Question: I open a modal dialog showing two combo boxes. The first one is filled with a list by code. Whenenver the user selects an entry, the second combo box needs to change its underlying list. For example: the first box shows all webcams attached to the computer and the second box shows the available resolution/streaming capabilities of the selected webcam.
This one is done with System.Windows.Forms but what's the best way to do this in Wpf and XAML?

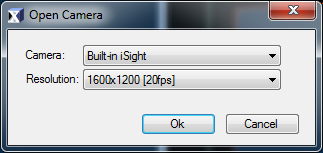
Answer: Bind the 'ItemsSource' of the first combo box to a list of available cameras. The objects should have a property of available resolutions. Bind the 'SelectedItem' to a property of the view model. Then you can bind the 'ItemsSource' property of the second combobox to 'SelectedCamera.AvailableResolutions' or similar.